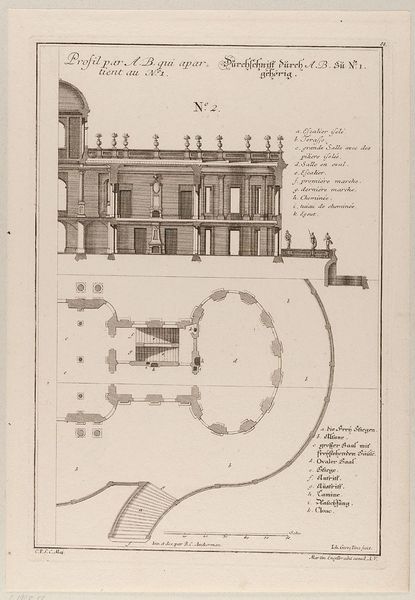
Titel: Fassade und Grundriss eines Gutshauses
Künstler: Martin Engelbrecht
Standort: Hamburg
Institution: Museum für Kunst und Gewerbe Hamburg
Schlagwörter: skizze, säulen, zeichnung, gebäude, haus, schloss, architektur, barock, blatt, papier, grafik, graphik, figuren, fotografie, photographie, antike, druckgraphik, druckgrafik, radierung, seite, entwurf, plan, beschreibung, geschoss, grundriss, aufbau, aufriss, gerippt, reproduktionen, barockzeit, barockzeitalter, druckerzeugnisse, architekturdarstellungen, gebäudes, ornamentstich, vorlageblätter